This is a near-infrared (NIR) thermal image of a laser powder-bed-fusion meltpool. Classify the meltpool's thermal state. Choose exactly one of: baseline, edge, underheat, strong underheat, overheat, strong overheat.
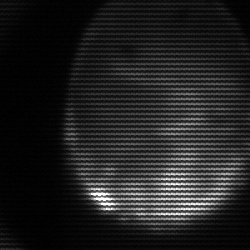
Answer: edge